Aerial crown-view tile of a tropical tree (Barro Colorado Island, Panama), acquired 20250616:
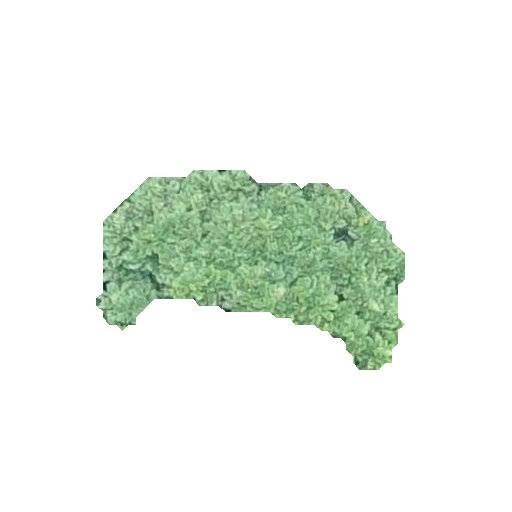
Species: Jacaranda copaia
GBIF accepted scientific name: Jacaranda copaia
Crown area: 57.578 m²